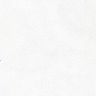
Metastatic tissue present: no